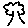
Label: tree